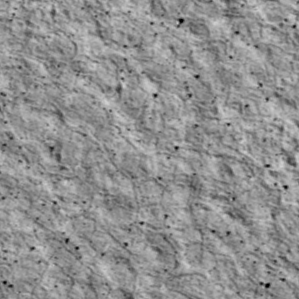
Label: non_frost